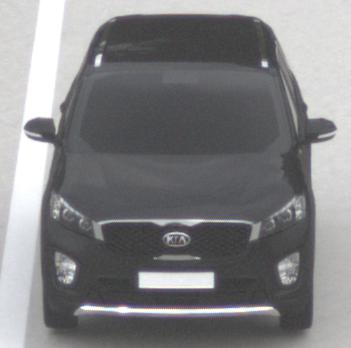
Make: KIA
Model: Sorento 2.2 CRDi
Detailed model: Sorento (UM)
Model produced from: 2015/03
Model produced until: 2017/10
Doors: 5
Color: black
Road condition: dry road
Daytime: morning or afternoon
Contrast: low contrast